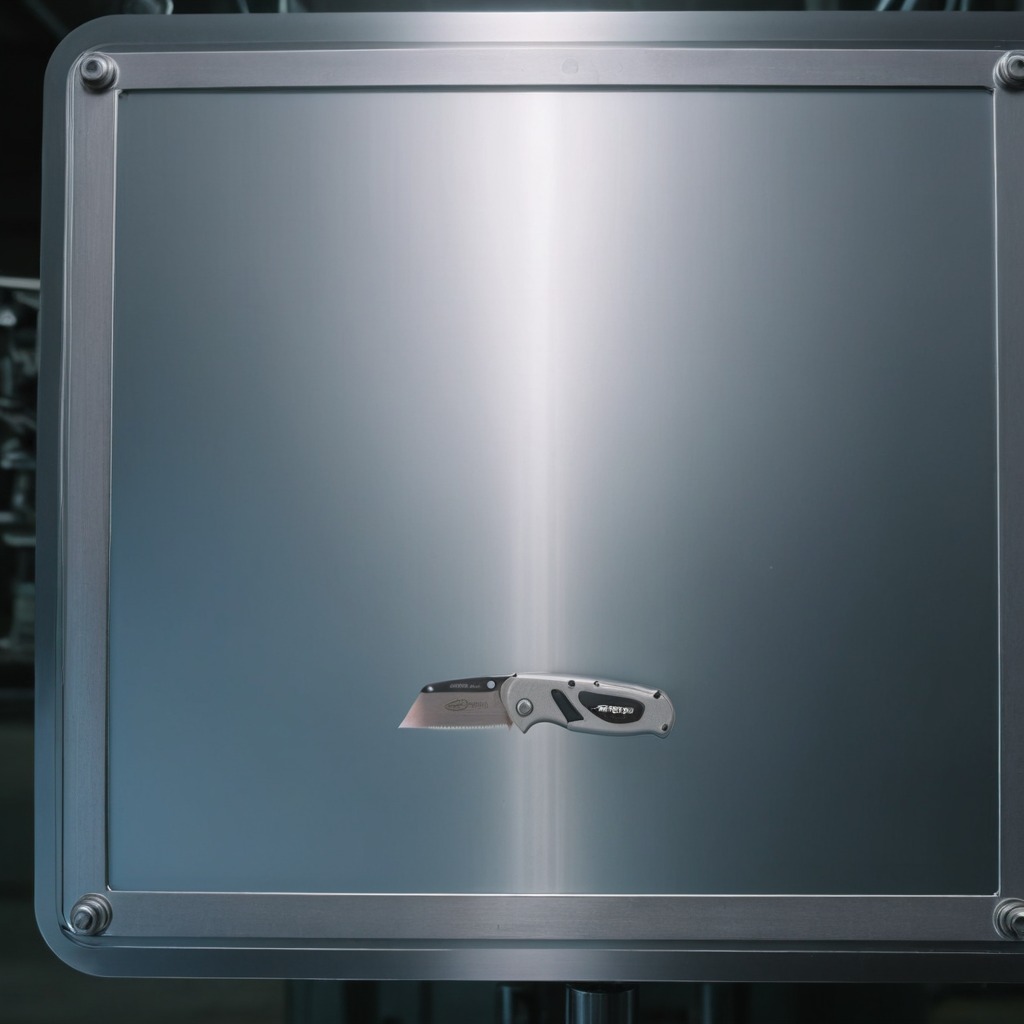
A utility knife is lying on a metal table in a machine shop under fluorescent lights.